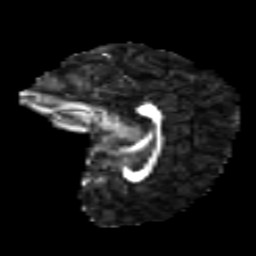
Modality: FA
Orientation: sagittal
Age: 15
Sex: female
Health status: ill
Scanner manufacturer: ge
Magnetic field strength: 3 T
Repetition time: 6.752 s
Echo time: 0.079 s